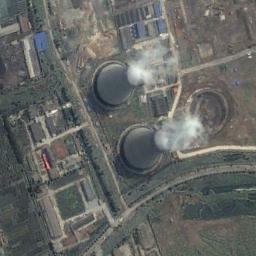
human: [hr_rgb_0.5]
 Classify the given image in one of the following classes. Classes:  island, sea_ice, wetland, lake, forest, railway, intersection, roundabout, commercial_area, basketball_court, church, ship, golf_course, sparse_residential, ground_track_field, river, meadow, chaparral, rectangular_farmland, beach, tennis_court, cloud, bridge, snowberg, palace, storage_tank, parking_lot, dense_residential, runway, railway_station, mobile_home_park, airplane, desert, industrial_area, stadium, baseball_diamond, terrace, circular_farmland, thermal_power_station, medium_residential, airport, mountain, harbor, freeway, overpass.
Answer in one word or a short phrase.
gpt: thermal_power_station